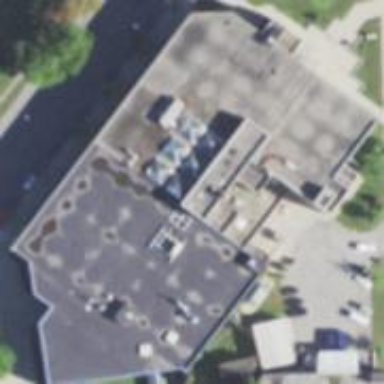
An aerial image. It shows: College building with flat grey roof made of tar paper.